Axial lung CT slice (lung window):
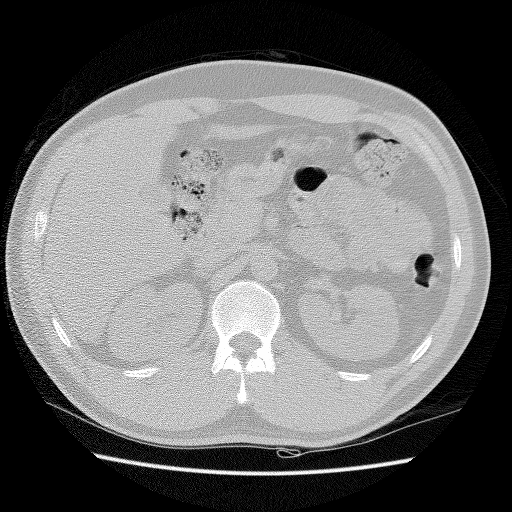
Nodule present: no